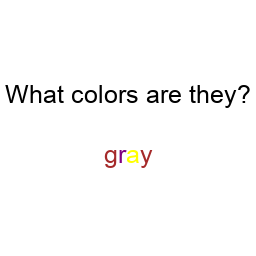
Color: brown, purple, yellow, brown
Color name shown: gray
Background color: white
Question text color: black